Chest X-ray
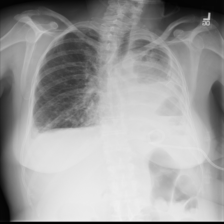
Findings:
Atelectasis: negative
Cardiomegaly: negative
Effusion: positive
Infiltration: negative
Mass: negative
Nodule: negative
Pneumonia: negative
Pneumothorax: negative
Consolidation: negative
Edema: negative
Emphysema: negative
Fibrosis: negative
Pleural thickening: negative
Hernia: negative